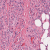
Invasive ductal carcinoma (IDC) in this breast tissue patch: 1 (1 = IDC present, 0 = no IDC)